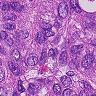
Metastatic tissue present: yes